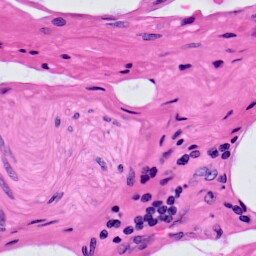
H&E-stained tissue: Prostate